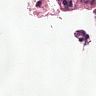
Metastatic tissue present: no